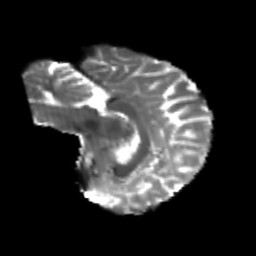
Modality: T2w
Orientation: sagittal
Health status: healthy
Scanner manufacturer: philips
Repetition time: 7.389 s
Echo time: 0.08599 s